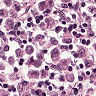
Metastatic tissue present: yes